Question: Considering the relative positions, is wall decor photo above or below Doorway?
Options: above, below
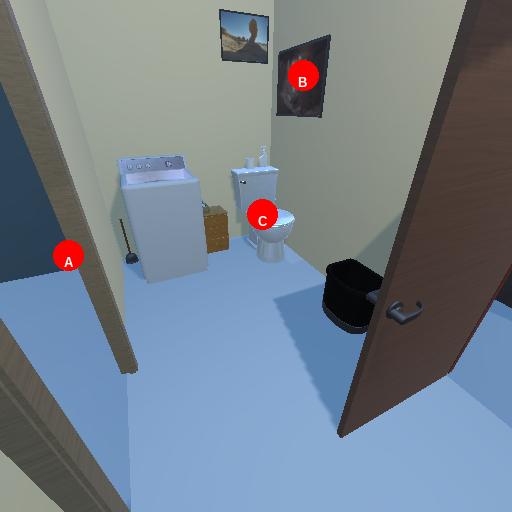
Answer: above